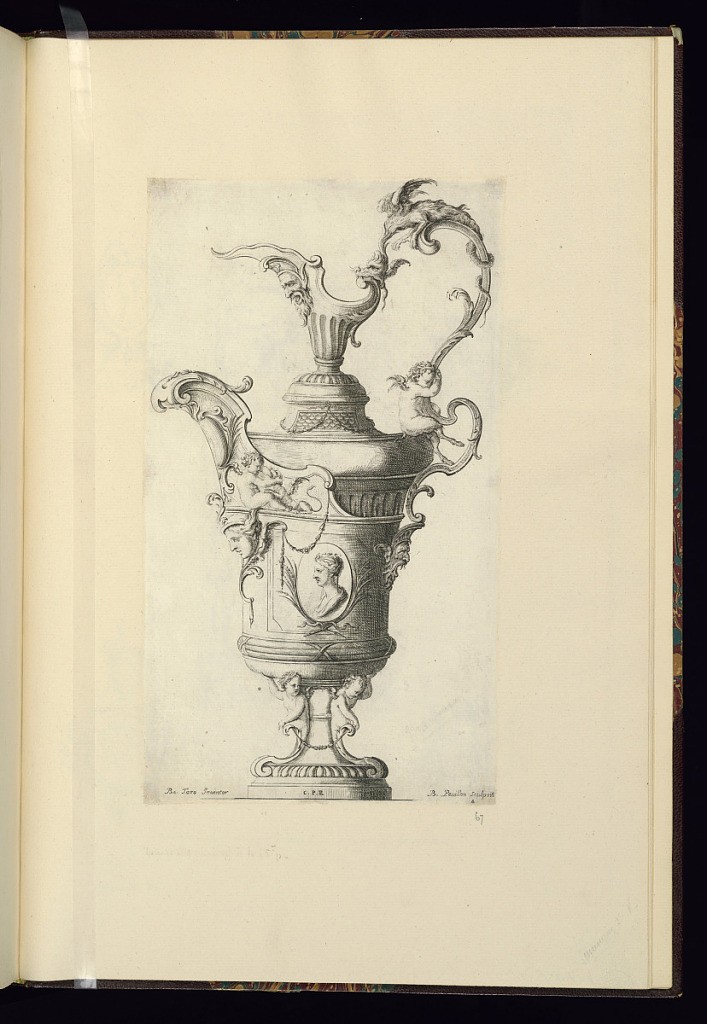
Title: Ewer Design
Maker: Jean-Bernard Turreau, French, 1672 - 1731
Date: early 18th century
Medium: Etching on laid paper
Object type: Print
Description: Design for an ewer with grotesque motifs including mascarons (masks), dragons, putti, cartouches, festoons of leaves, mythological creatures, oval female profile portrait framed by palm leaves, gadrooning, fluting, c-scrolls, fleurons, scrolling leaves (rinceaux), and fish scale pattern. The plate is signed and numbered.